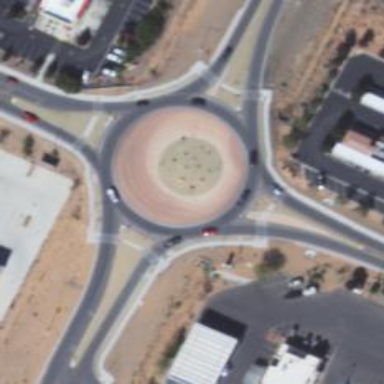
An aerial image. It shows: Circular junction with trunk road paved with asphalt.